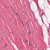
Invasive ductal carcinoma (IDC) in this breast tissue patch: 0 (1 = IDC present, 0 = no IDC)